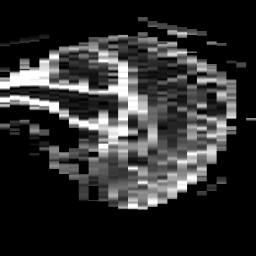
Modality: ADC
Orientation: sagittal
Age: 53
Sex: male
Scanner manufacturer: philips
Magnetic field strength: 3 T
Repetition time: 4.104 s
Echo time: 0.06119 s